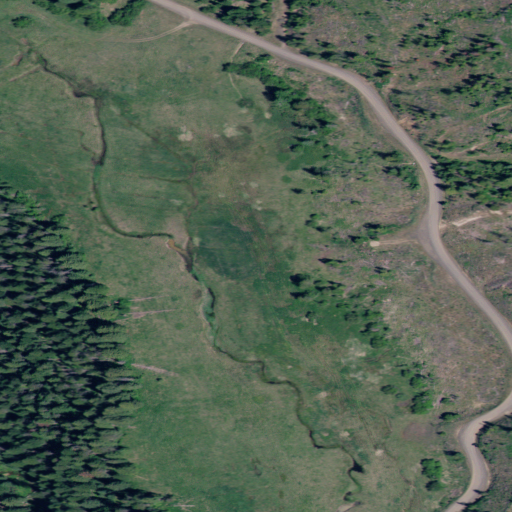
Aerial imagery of plain(s) in Idaho named Macumber Meadows containing shrub, evergreen forest, woody wetlands, and grassland